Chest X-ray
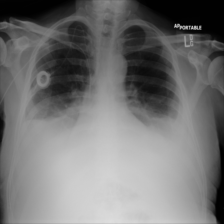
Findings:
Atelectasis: negative
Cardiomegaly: negative
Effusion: positive
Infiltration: negative
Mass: negative
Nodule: negative
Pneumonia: negative
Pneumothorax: negative
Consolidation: negative
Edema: negative
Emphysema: negative
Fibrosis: negative
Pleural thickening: negative
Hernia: negative